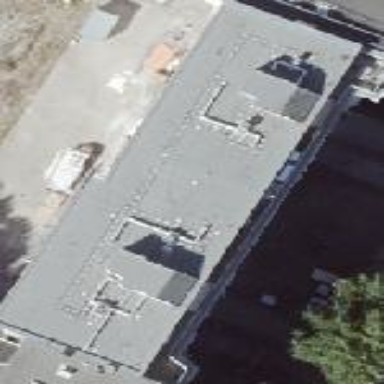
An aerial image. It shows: Residential building with flat dark grey roof. The building itself is cornsilk in color.